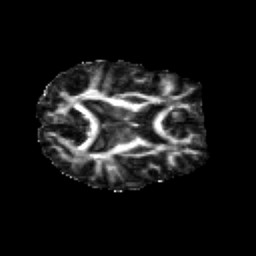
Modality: FA
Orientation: axial
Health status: healthy
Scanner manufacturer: siemens
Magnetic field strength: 3 T
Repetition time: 12 s
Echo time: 0.092 s